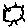
Label: sun